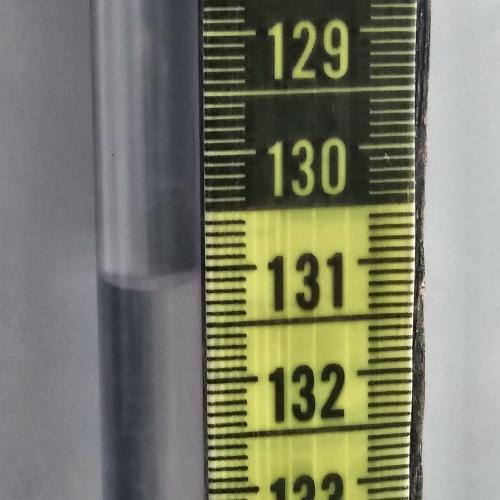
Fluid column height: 131.1 cm